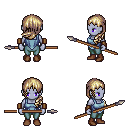
a pixel art fantasy rpg character, female body template, dark elf, purple skin, blue vest, teal pants, white blonde left-swept hairstyle, leather bracers, brown shoes, spear, four views (front, back, left, right), 2x2 character sprite sheet, small pixel art, hard edges, no anti-aliasing